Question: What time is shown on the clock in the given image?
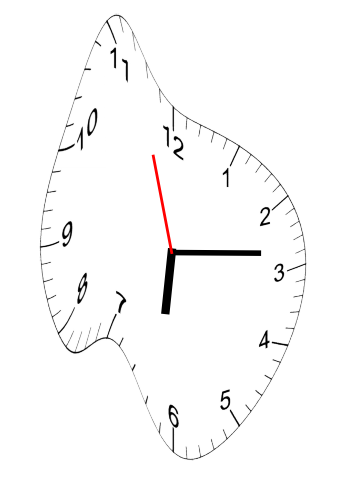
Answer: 06:13:57